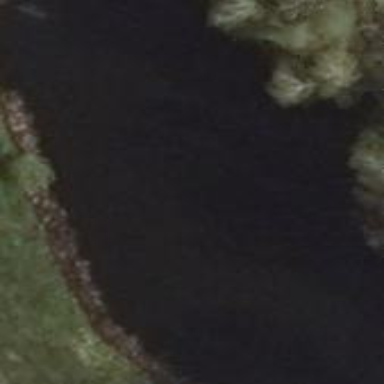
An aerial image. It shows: Pond surrounded by natural water.